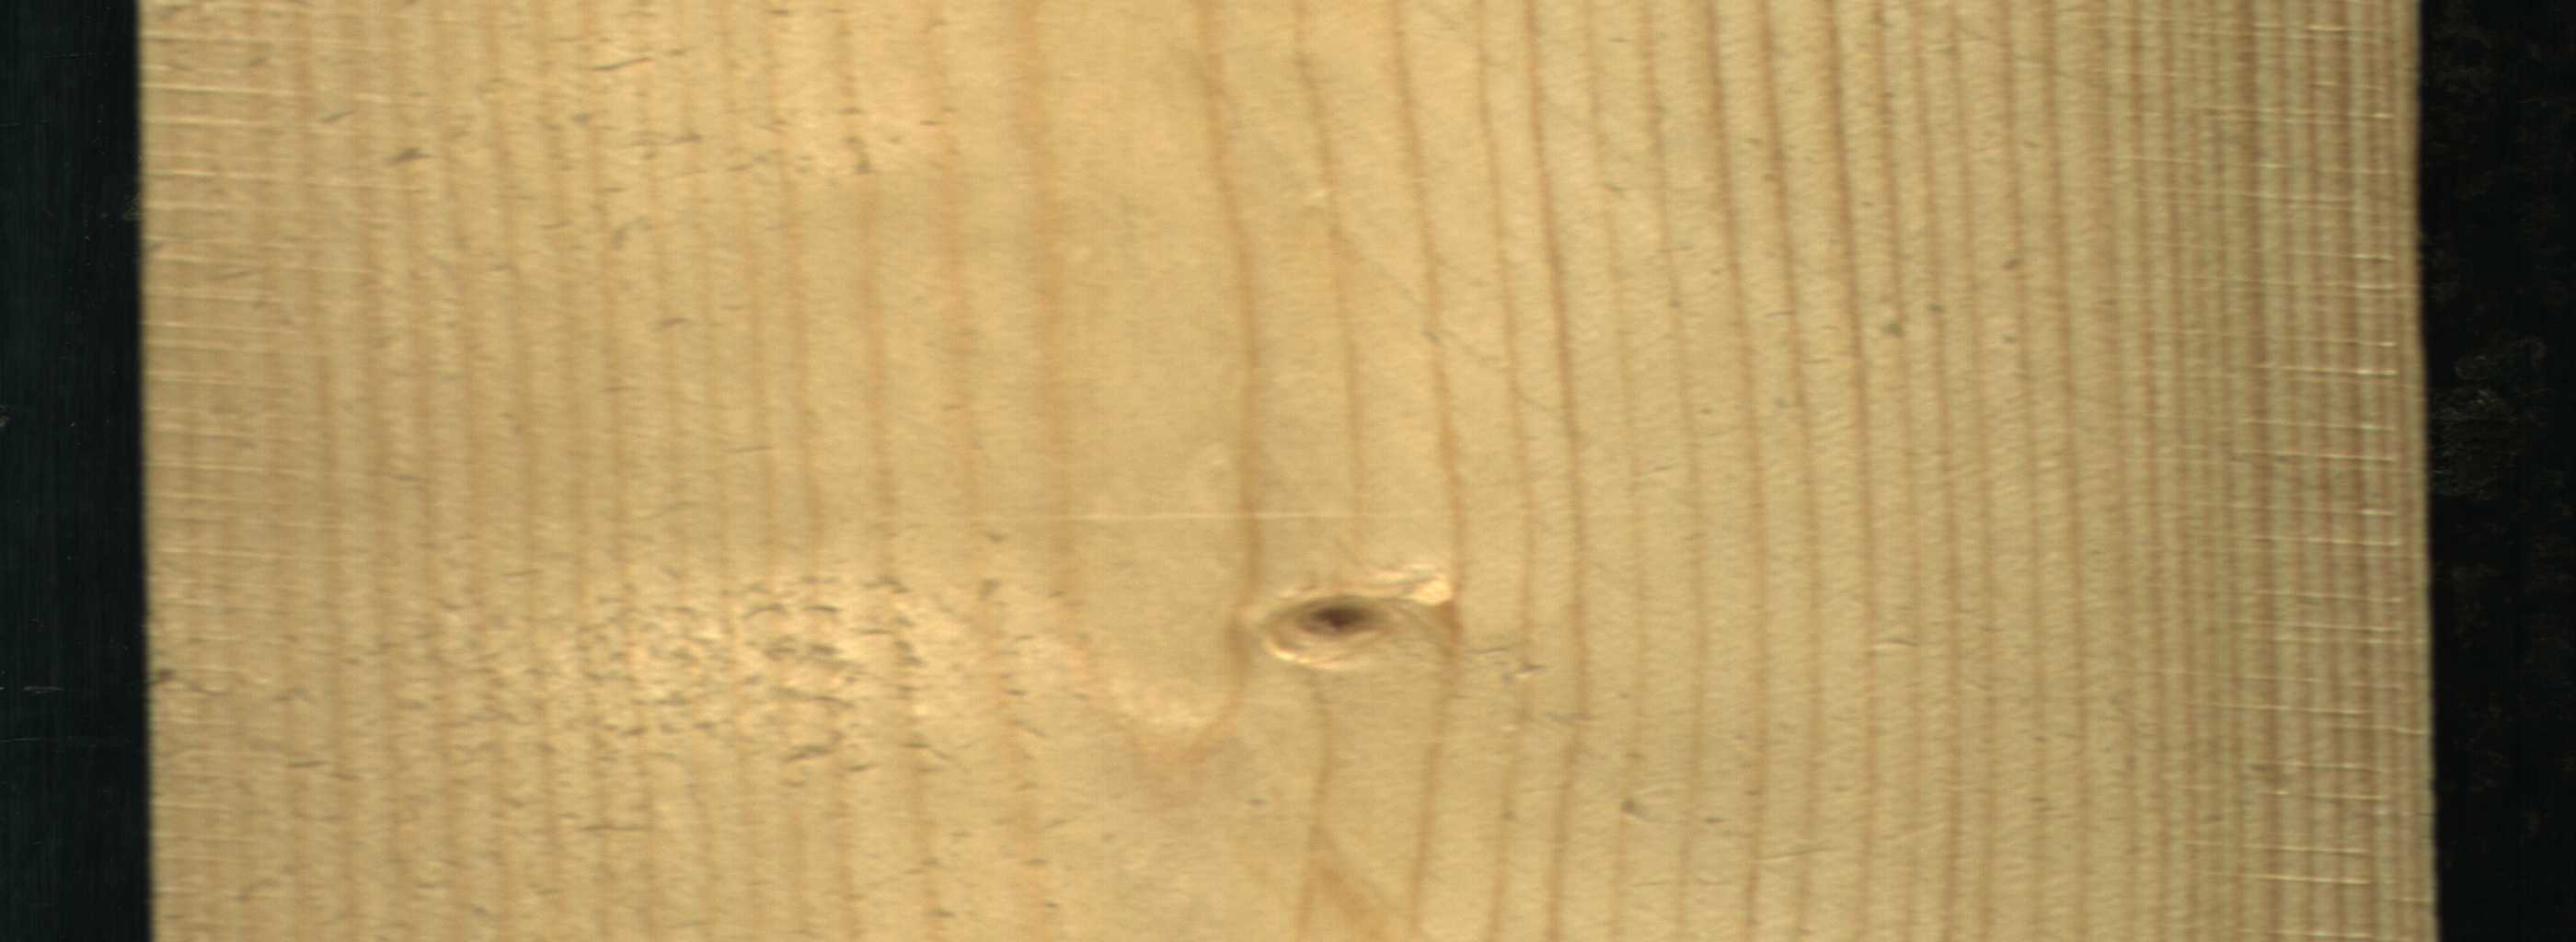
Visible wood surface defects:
Live_Knot